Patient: sex F, age 48
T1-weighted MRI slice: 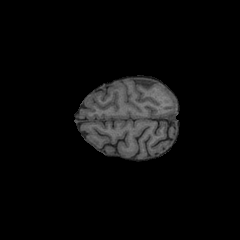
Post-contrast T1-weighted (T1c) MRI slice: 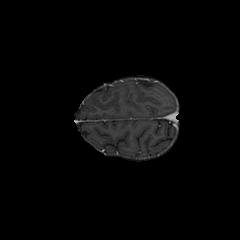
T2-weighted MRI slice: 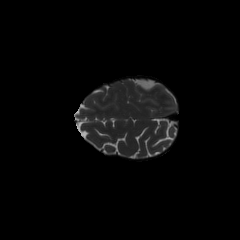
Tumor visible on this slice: yes
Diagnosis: Astrocytoma, IDH-mutant
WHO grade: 3